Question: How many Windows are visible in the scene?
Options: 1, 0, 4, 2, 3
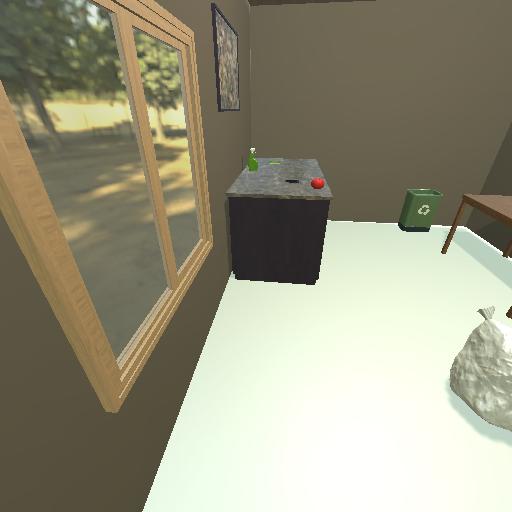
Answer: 1